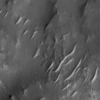
Label: not_dusty